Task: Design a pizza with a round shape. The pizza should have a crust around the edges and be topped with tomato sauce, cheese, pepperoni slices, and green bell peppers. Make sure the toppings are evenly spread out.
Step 667:
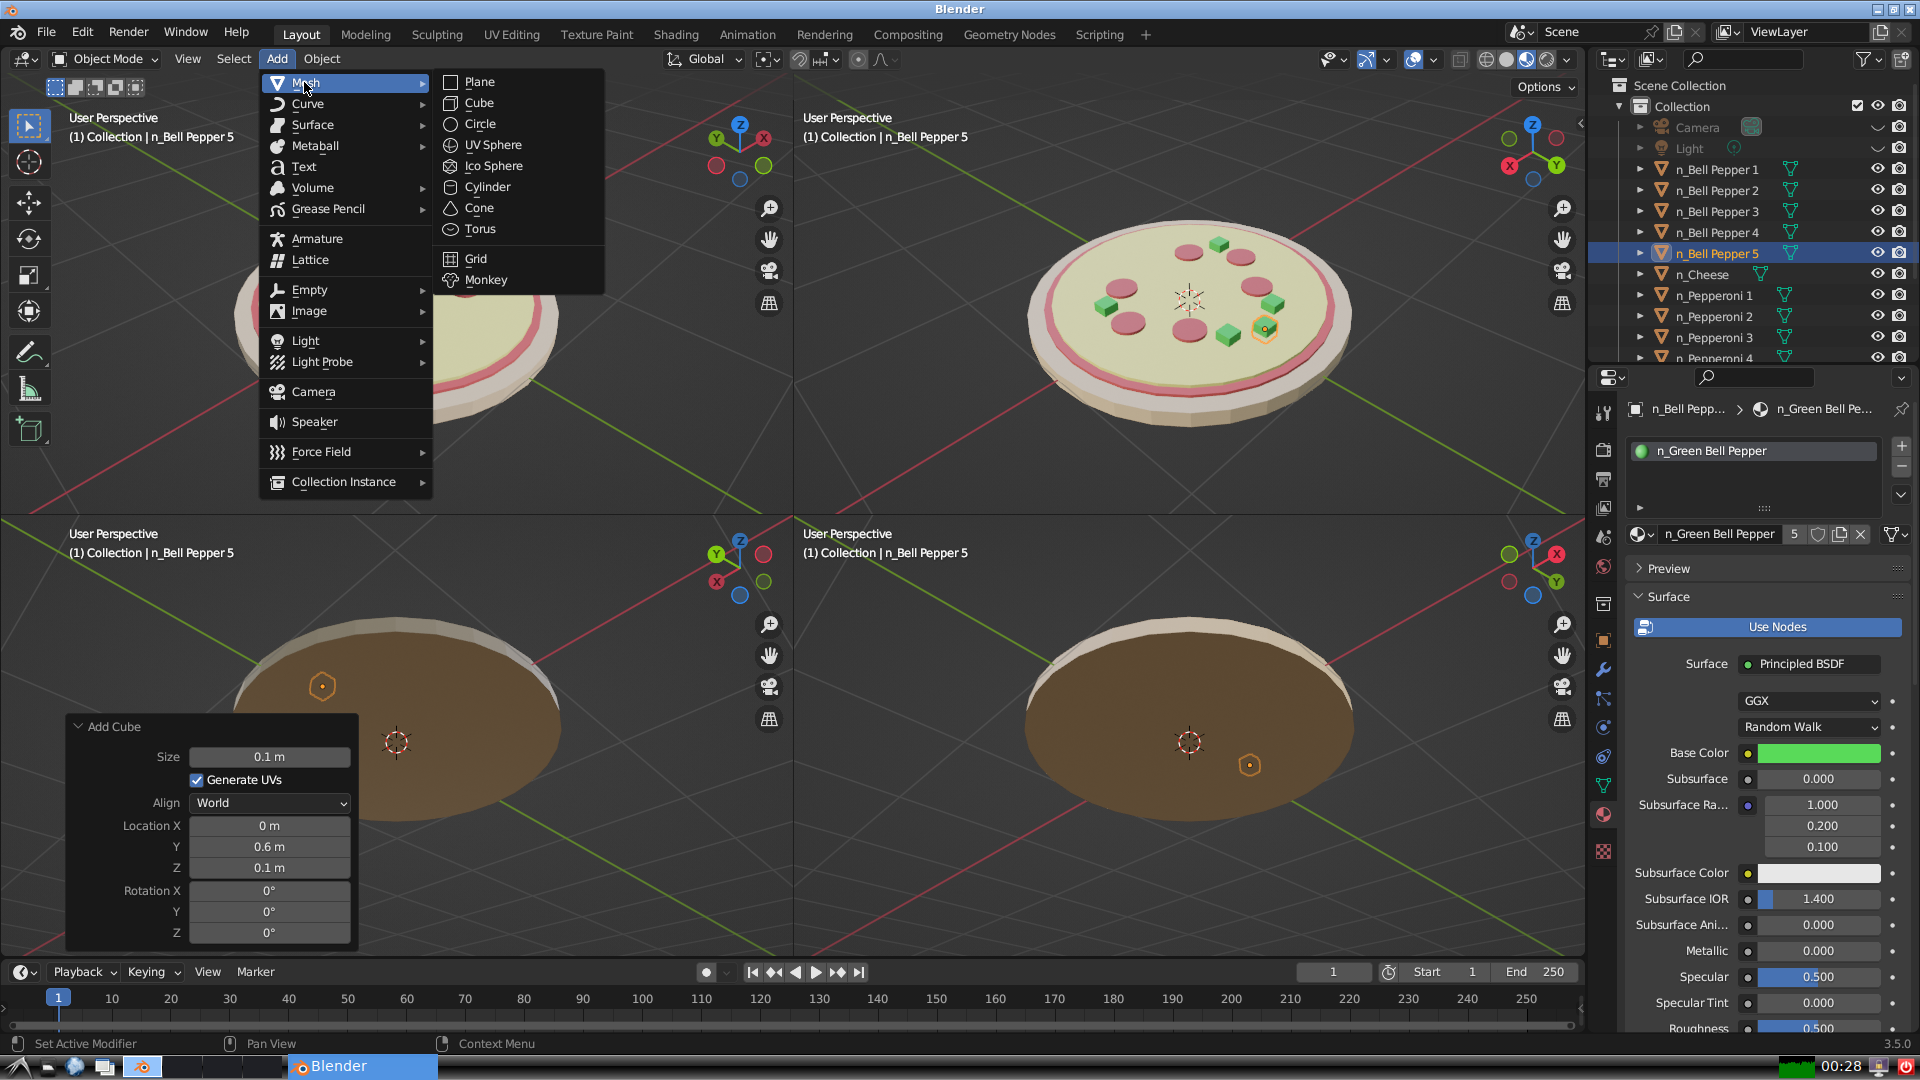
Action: {"mouse_move": [499, 101]}